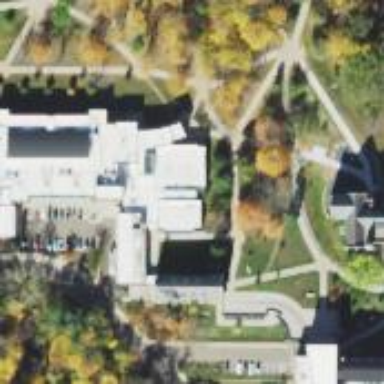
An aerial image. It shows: College building.